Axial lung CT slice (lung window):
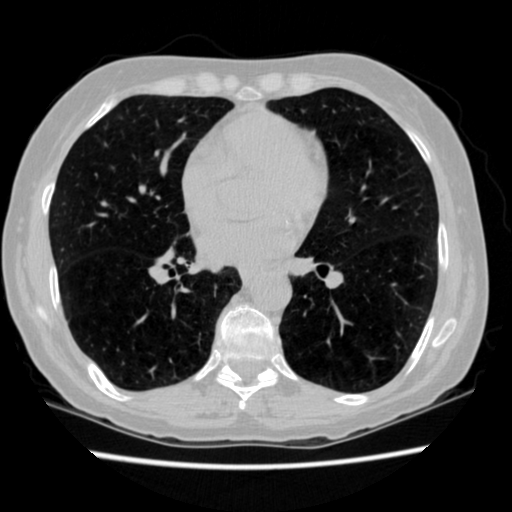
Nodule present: no